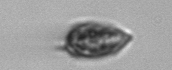
Label: Prorocentrum_triestinum